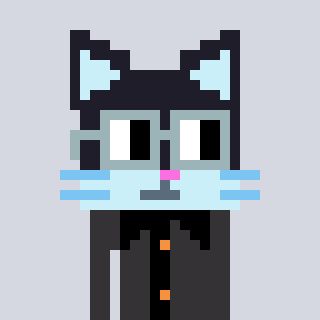
a pixel art character with square dark gray glasses, a cat-shaped head and a grayscale-colored body on a cool background